Field crop: tomato
Growth stage: 1
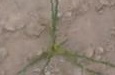
Species: cyperus